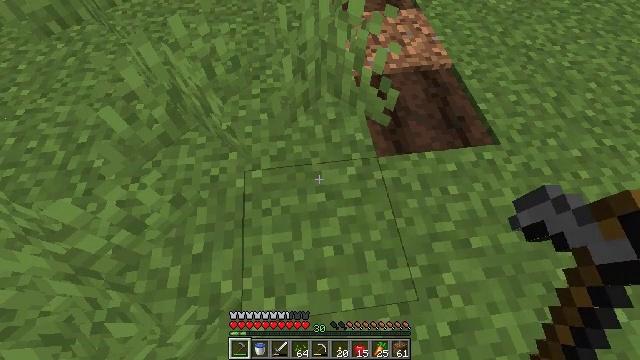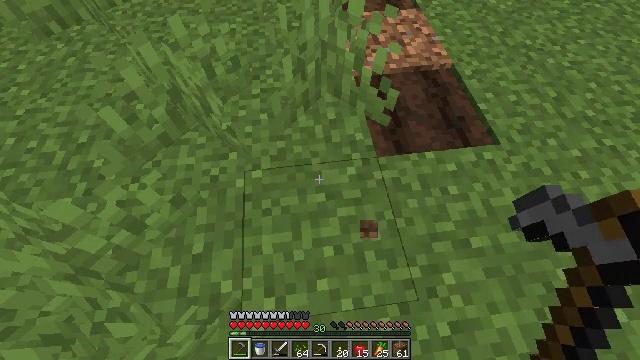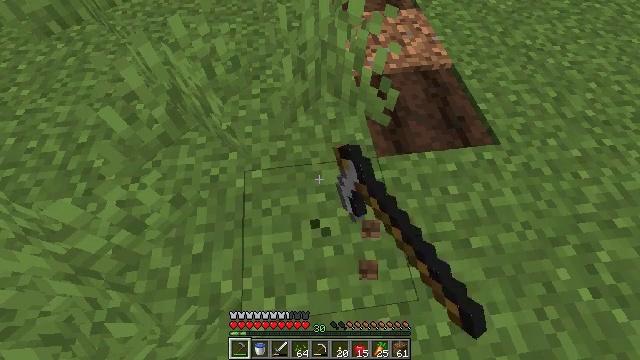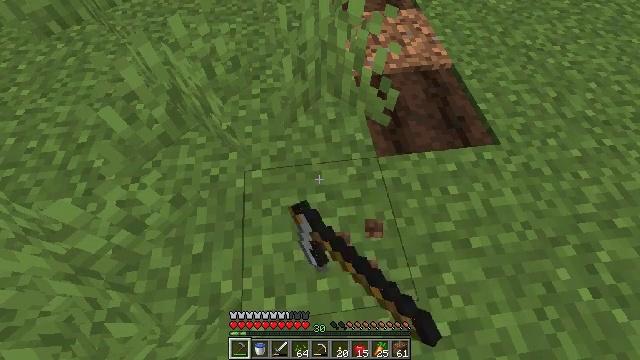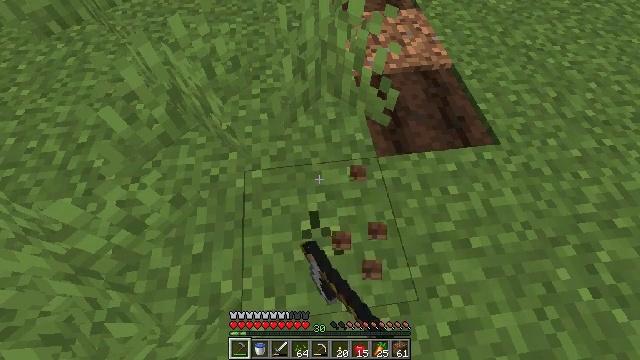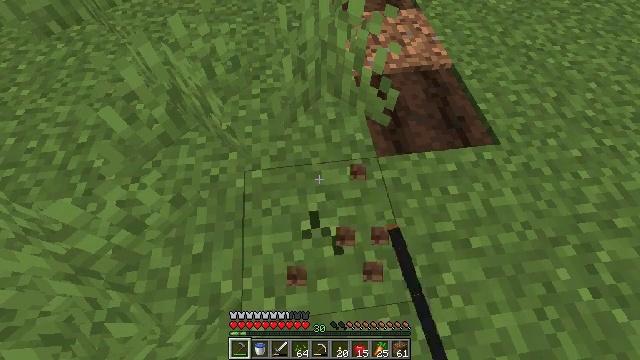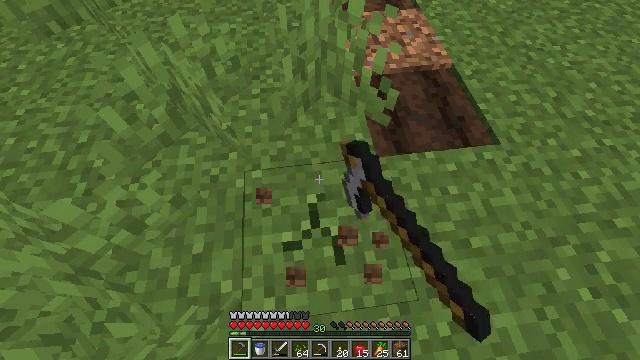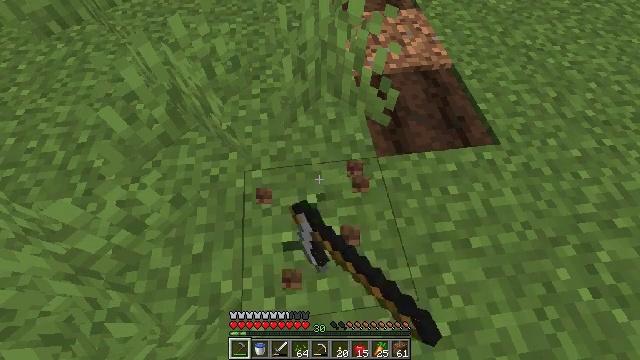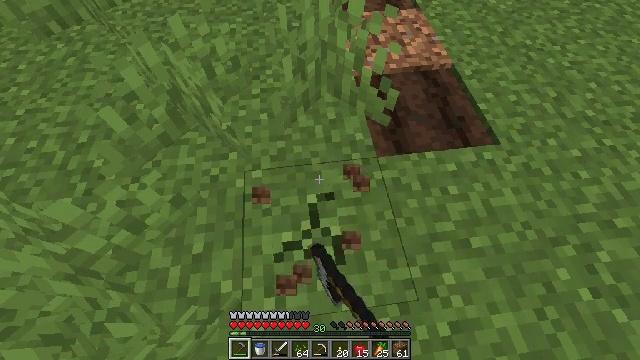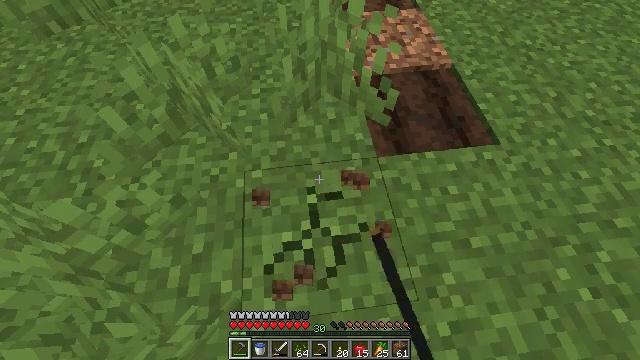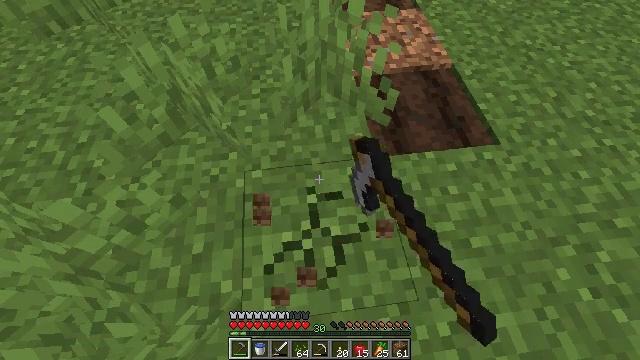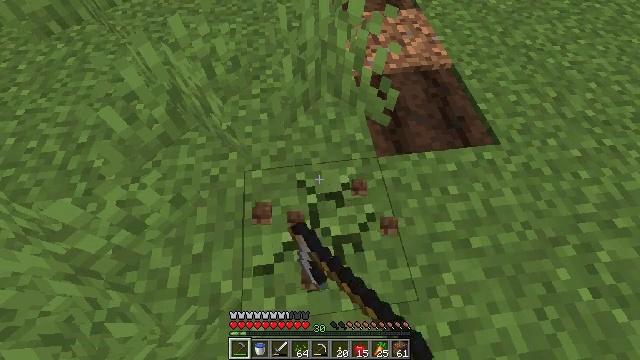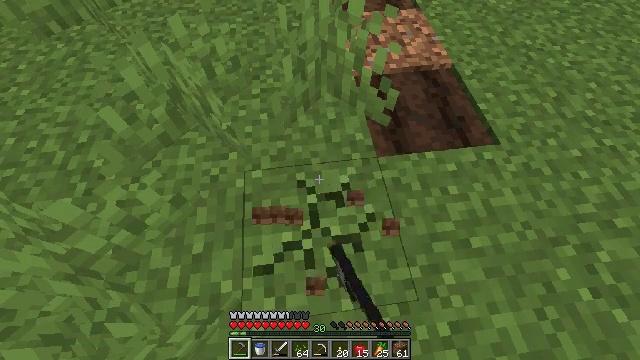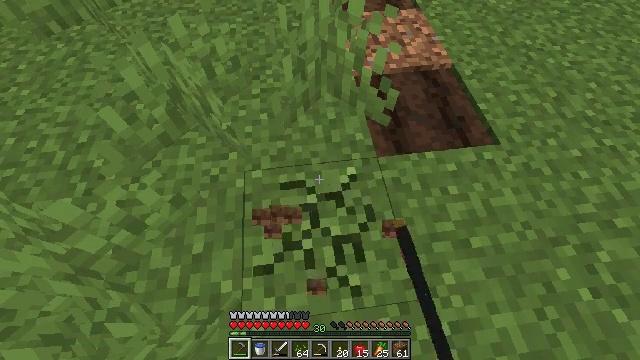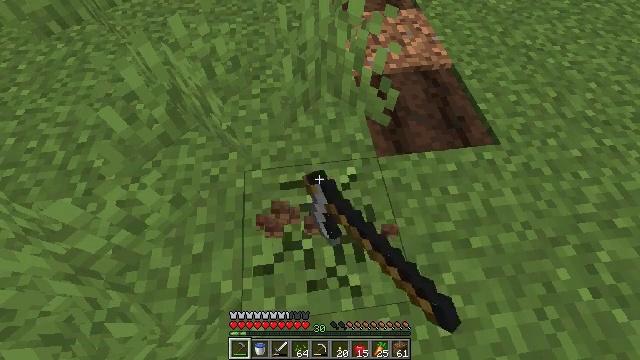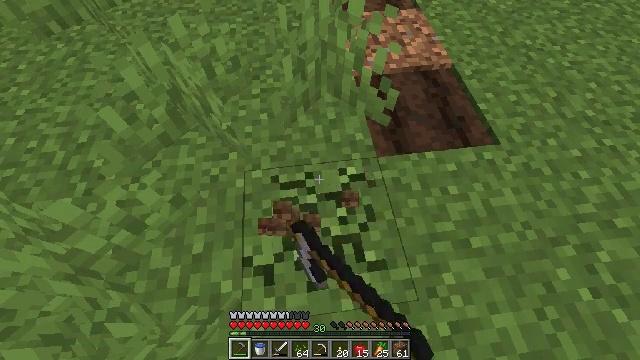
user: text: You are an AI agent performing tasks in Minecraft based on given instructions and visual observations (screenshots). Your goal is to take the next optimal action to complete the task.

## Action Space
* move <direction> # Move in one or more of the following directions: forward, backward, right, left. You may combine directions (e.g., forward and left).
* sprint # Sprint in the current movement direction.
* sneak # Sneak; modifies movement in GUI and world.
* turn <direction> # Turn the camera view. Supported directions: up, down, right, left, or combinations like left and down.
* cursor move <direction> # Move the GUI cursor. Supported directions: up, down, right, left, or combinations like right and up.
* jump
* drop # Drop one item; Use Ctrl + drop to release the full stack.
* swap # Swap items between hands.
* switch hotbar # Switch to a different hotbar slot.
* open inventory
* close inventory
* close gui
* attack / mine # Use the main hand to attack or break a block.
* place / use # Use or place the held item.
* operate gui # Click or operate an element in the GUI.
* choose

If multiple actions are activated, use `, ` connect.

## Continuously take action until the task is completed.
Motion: motion action
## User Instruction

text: Dig up the grass block for dirt.
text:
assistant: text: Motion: attack / mine
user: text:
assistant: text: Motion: attack / mine
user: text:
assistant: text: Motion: attack / mine
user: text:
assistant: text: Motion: attack / mine
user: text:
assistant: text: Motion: attack / mine
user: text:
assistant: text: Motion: attack / mine
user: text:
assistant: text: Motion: attack / mine
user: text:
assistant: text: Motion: attack / mine
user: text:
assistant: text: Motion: attack / mine
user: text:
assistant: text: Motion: attack / mine
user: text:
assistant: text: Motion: attack / mine
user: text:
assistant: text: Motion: attack / mine
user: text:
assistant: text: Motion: attack / mine
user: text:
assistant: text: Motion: attack / mine
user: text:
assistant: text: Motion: attack / mine
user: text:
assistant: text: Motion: attack / mine
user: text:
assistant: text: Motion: attack / mine
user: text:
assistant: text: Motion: attack / mine
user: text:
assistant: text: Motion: attack / mine
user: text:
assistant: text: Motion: attack / mine
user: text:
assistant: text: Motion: attack / mine
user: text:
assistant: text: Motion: attack / mine
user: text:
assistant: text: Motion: attack / mine
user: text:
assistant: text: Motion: attack / mine